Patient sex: F
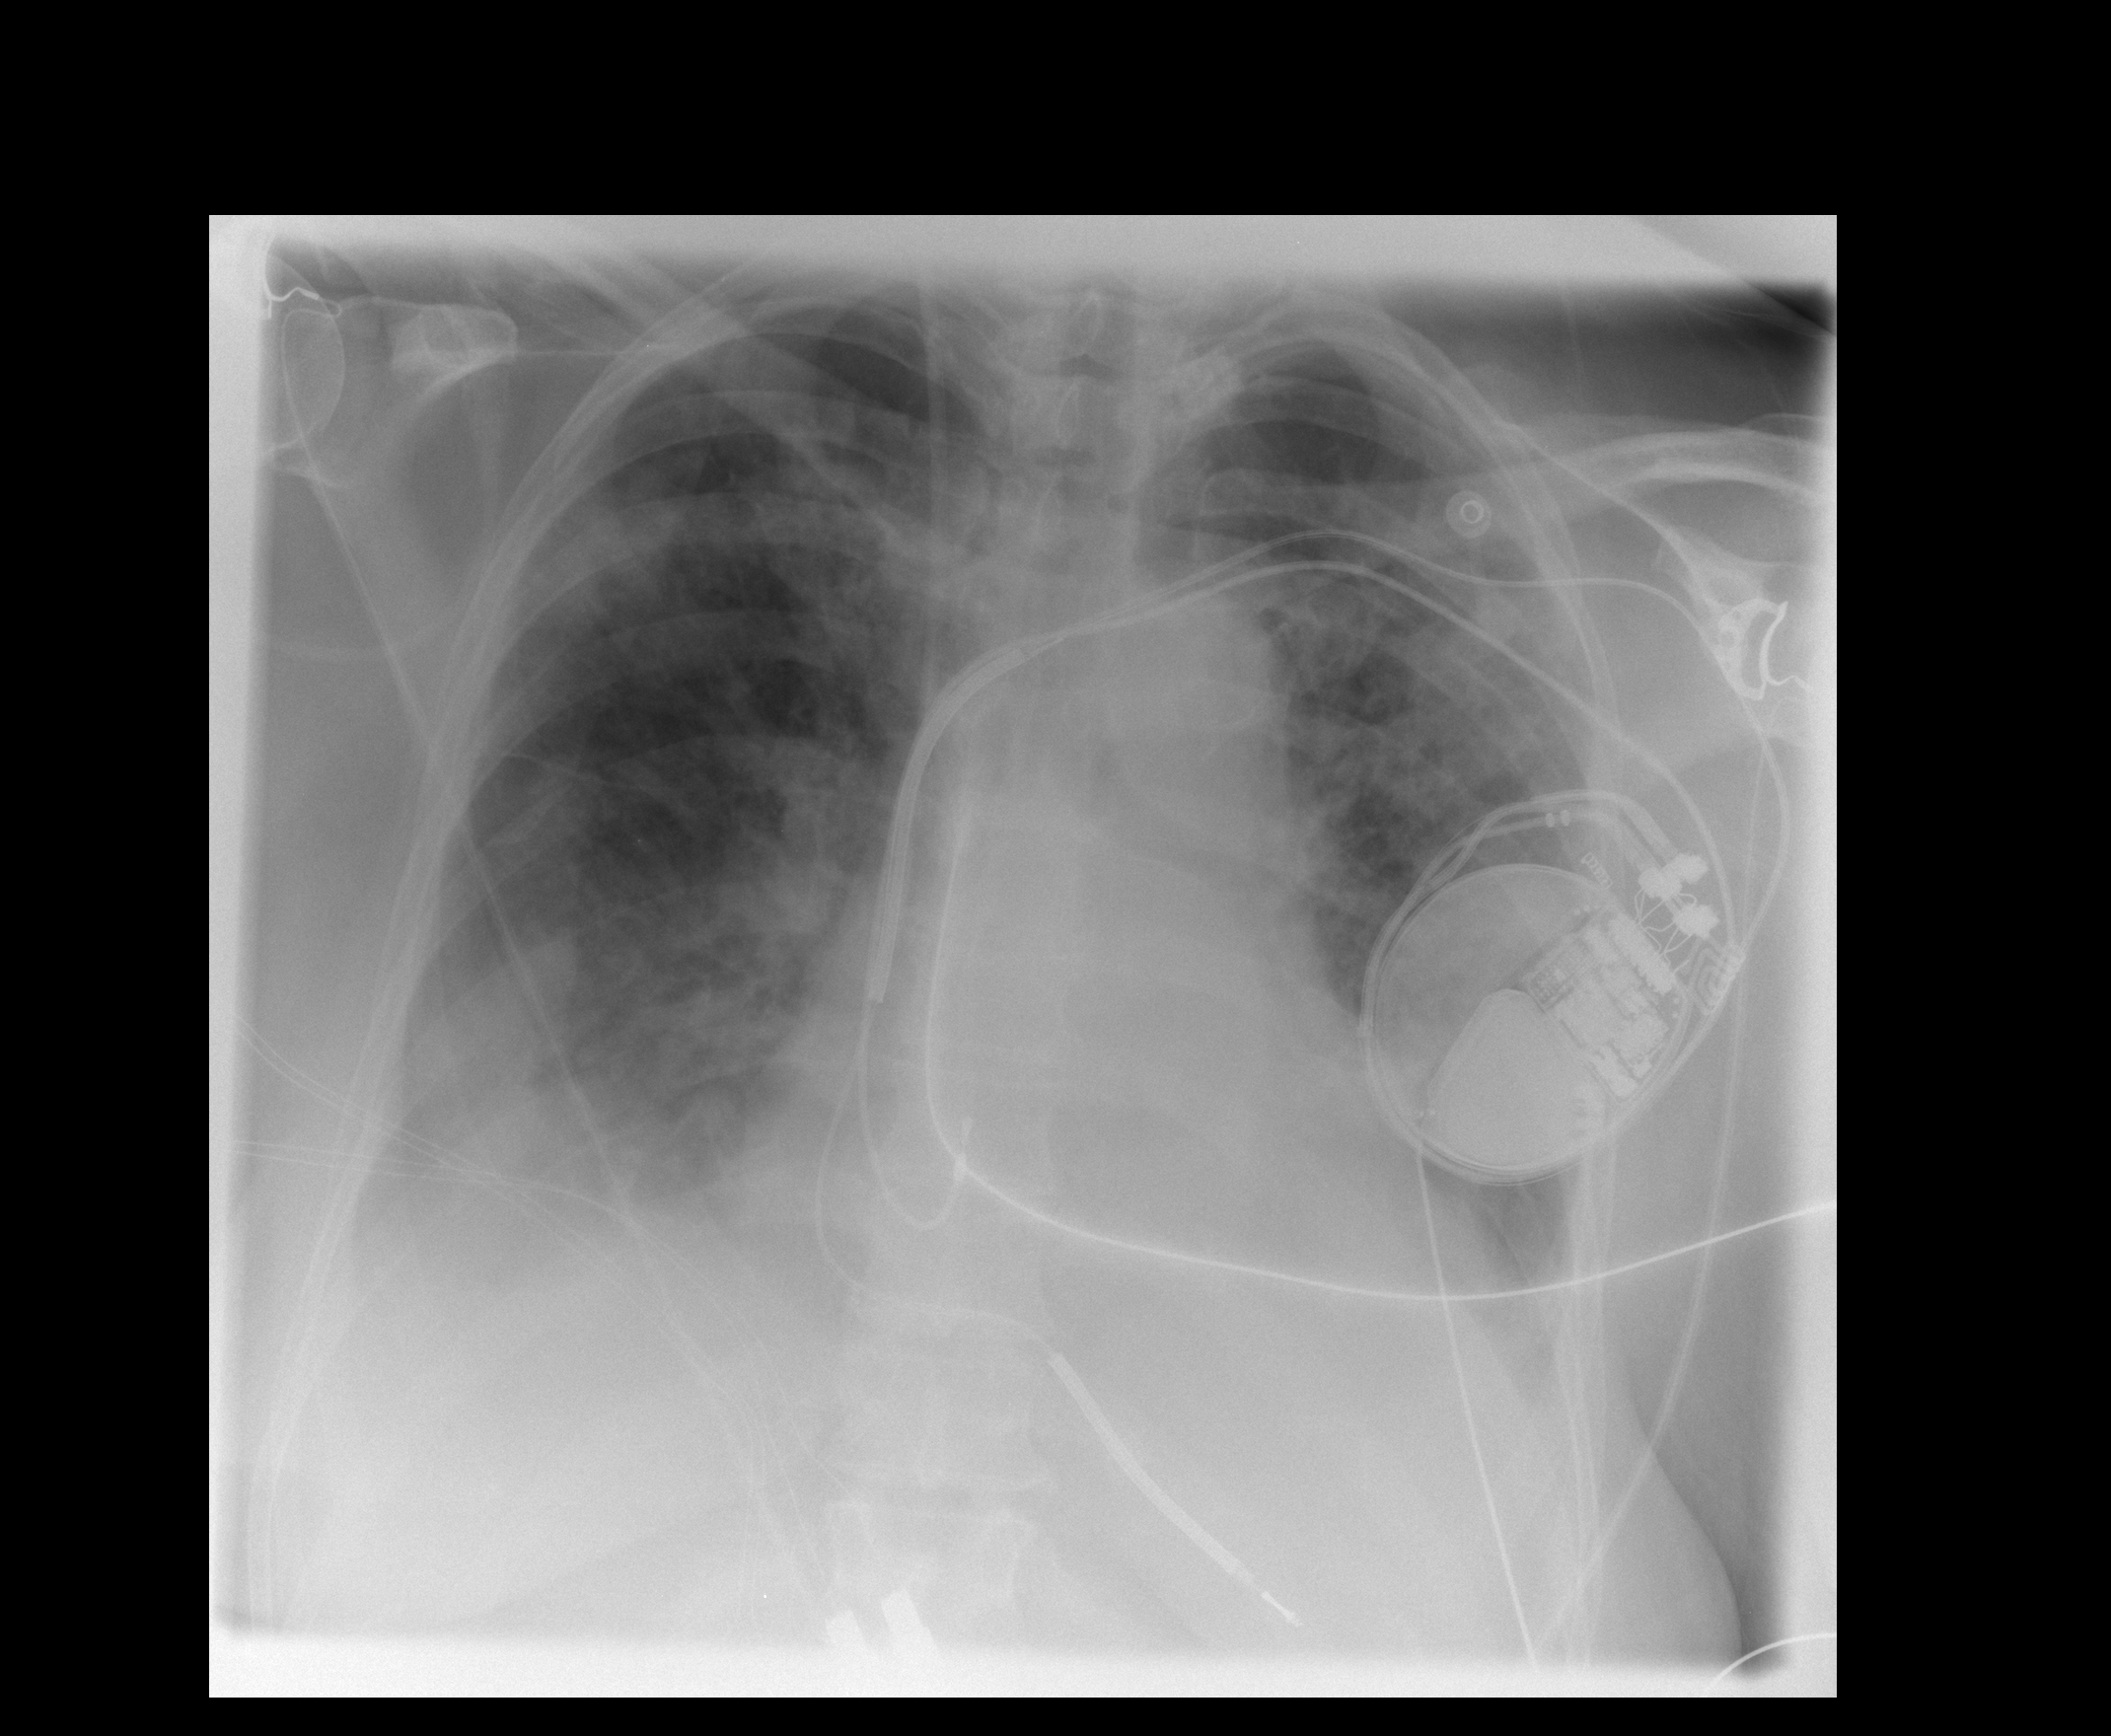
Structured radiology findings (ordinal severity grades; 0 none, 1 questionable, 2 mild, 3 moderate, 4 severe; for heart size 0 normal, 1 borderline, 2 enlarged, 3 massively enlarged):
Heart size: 2
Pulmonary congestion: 3
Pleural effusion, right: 2
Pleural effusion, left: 2
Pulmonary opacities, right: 3
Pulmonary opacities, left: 3
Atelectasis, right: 2
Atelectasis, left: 2